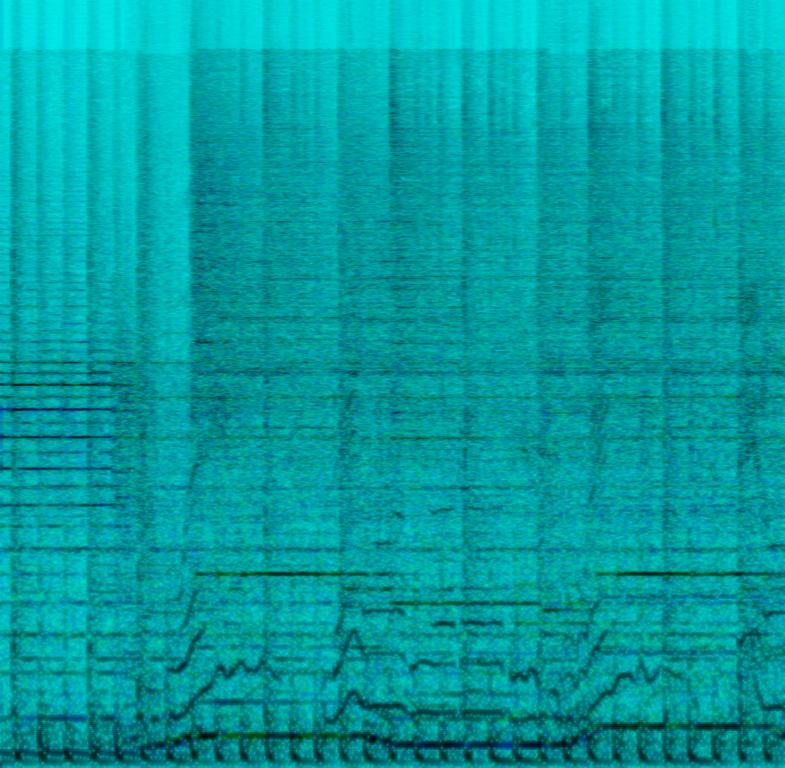
The cover of a rock song consists of soft male vocal singing over shimmering cymbals, punchy snare and kick hits, groovy bass guitar, addictive synth keys melody and electric guitar melody. It sounds energetic, but yet mellow and addictive - thanks to that cadence.